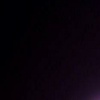
Label: space